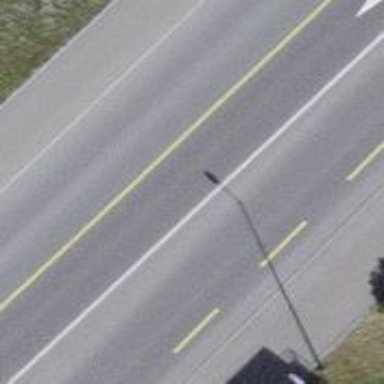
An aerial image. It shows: Primary highway with cycle lane on the left and bus lane on the right.